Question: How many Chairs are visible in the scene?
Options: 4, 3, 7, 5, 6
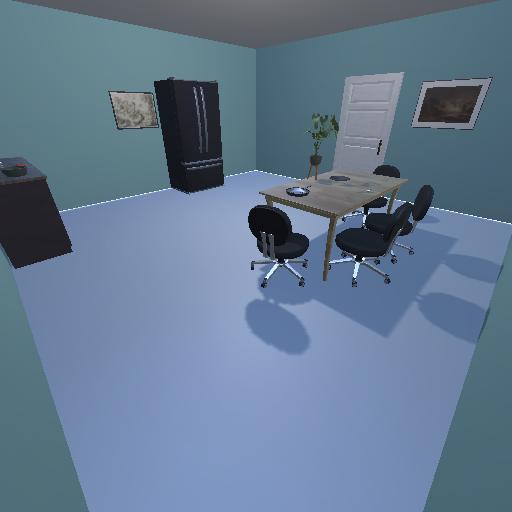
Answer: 4